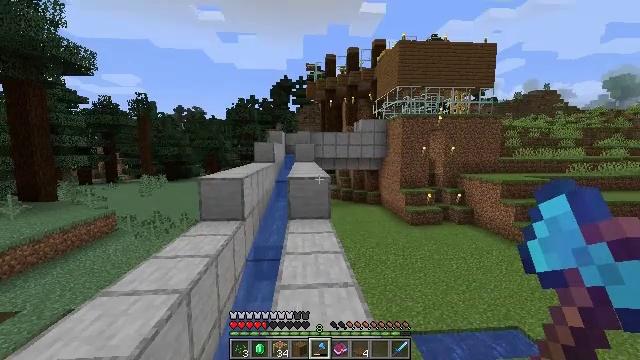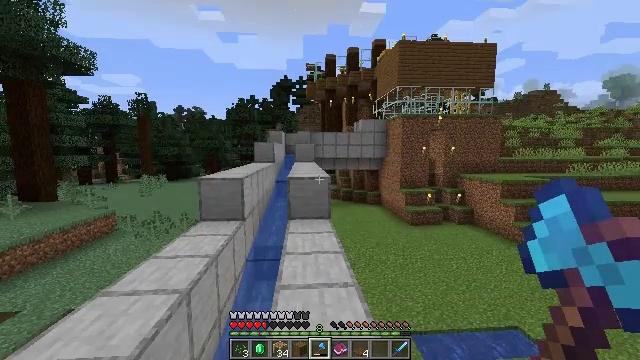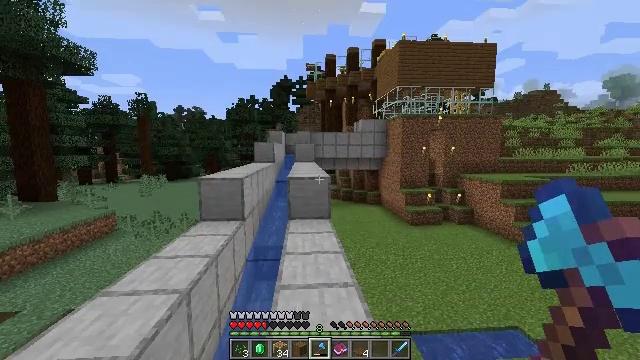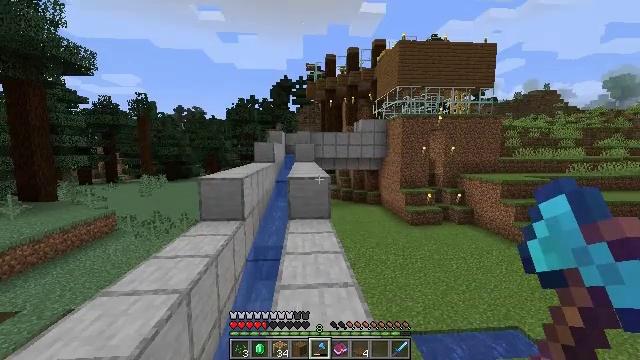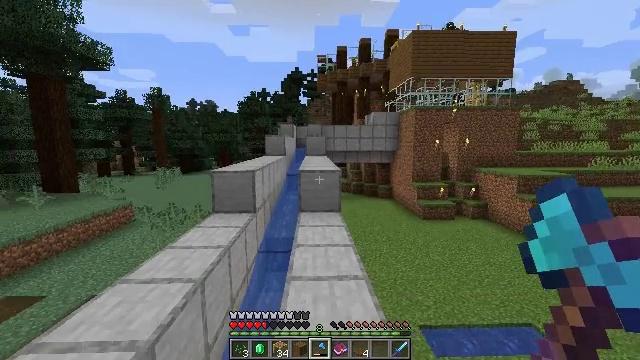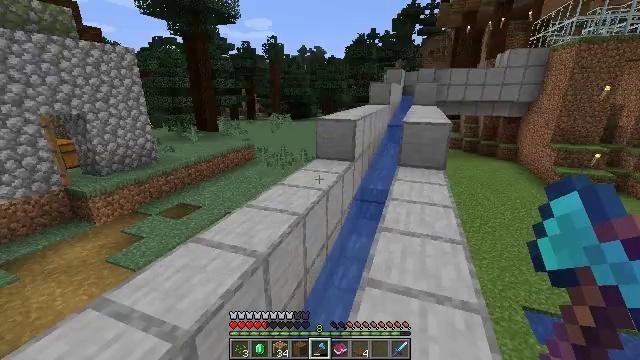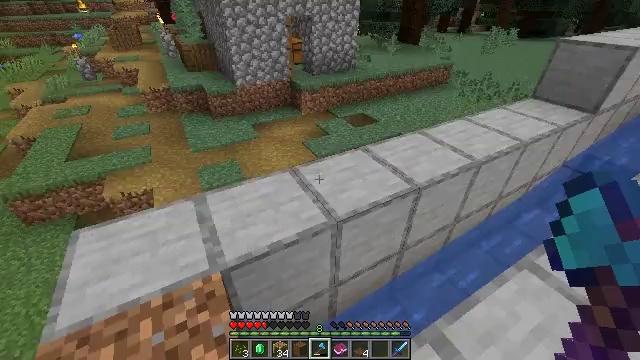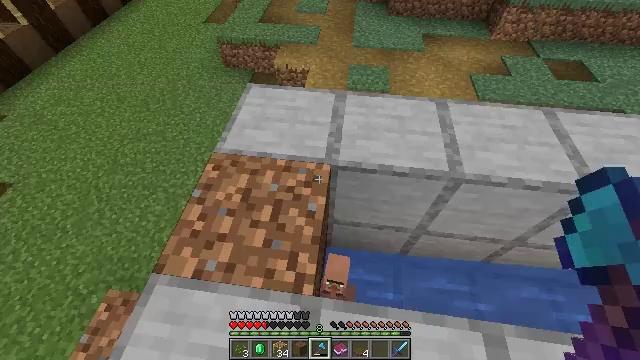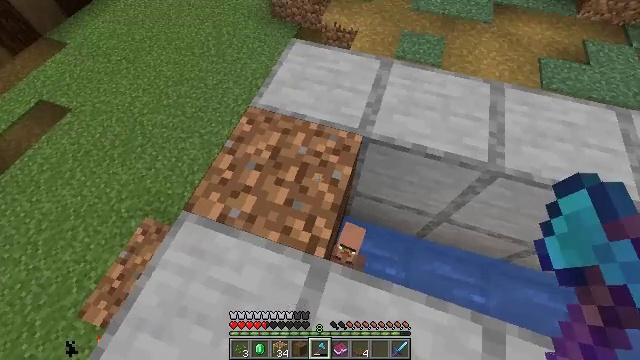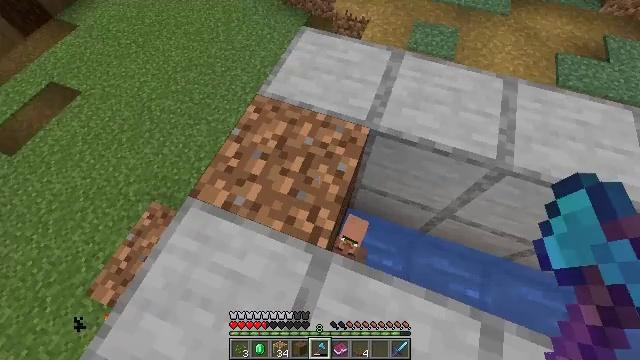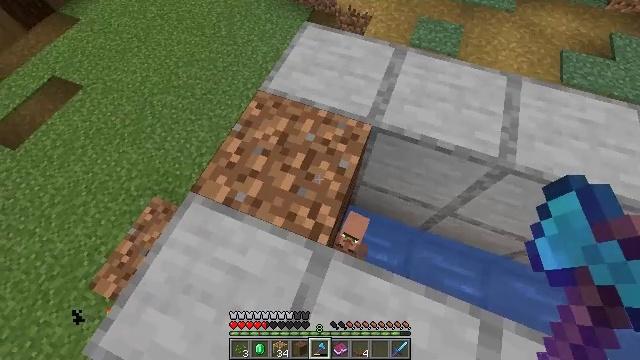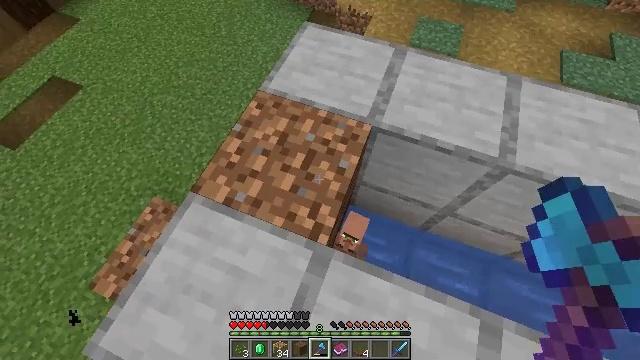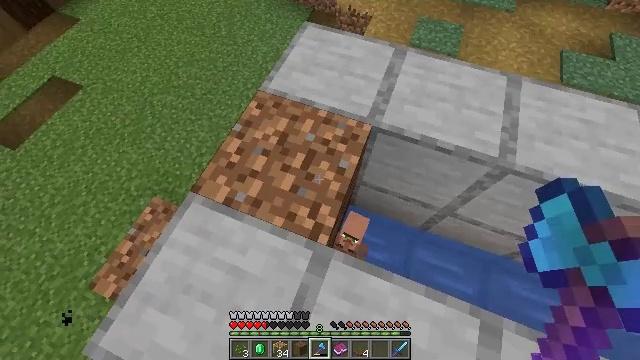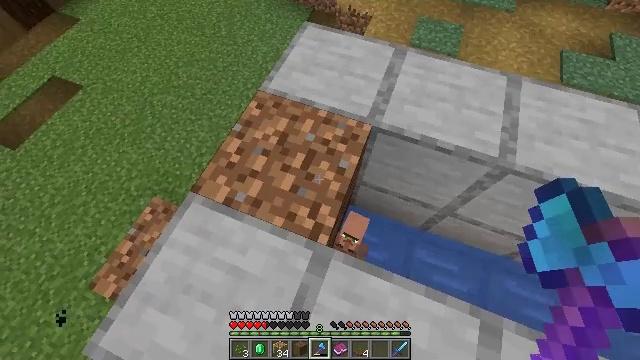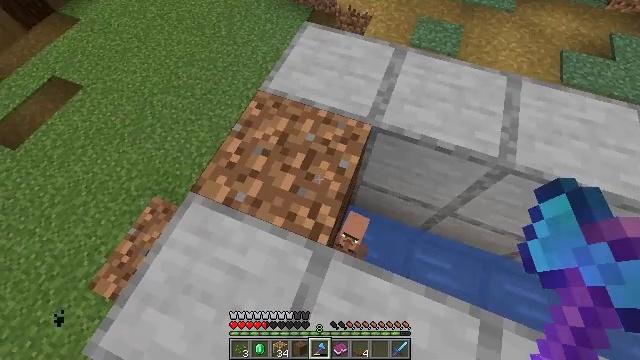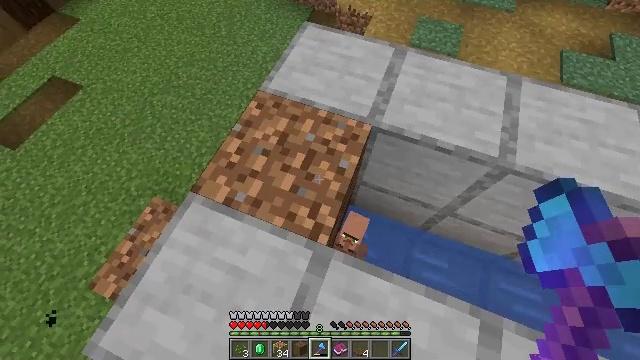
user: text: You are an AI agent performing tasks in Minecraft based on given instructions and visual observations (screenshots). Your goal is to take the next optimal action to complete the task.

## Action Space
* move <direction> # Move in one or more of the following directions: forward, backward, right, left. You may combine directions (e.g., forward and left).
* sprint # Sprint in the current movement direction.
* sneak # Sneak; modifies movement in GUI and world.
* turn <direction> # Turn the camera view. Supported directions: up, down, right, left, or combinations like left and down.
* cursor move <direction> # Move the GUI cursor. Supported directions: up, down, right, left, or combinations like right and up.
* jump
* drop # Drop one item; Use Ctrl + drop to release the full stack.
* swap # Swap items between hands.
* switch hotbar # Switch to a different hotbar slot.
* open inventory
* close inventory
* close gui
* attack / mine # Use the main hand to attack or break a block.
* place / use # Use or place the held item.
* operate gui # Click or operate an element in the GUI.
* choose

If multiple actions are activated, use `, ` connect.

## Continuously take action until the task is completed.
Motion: motion action
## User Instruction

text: Harvest stripped spruce log.
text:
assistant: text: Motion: no_op
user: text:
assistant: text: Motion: no_op
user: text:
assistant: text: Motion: no_op
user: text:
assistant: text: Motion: turn left and down
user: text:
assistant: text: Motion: turn left and down
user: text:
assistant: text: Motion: turn left and down
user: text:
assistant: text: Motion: turn left and down
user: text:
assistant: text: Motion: turn left and down
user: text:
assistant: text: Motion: turn left and down
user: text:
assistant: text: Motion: no_op
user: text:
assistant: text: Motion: no_op
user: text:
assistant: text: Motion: no_op
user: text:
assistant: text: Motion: no_op
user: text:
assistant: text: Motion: no_op
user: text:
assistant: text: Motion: no_op
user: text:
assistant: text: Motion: no_op
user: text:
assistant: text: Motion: no_op
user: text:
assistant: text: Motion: no_op
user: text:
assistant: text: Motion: no_op
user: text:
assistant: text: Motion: turn left and down
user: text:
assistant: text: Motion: move forward, turn left
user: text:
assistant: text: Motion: move forward, turn left and up
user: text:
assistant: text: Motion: move forward, turn left and up
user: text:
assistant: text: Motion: move forward, turn left
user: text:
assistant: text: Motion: move forward
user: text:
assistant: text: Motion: move forward
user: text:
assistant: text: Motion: move forward, sprint
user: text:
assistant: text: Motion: move forward, sprint, turn left
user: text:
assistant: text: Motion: move forward, sprint
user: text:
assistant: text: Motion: move forward, sprint, turn left